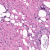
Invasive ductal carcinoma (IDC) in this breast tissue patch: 0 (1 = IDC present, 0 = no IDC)